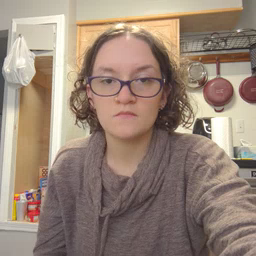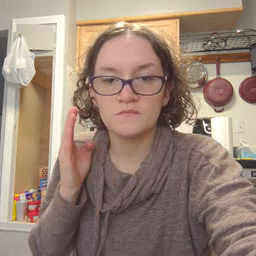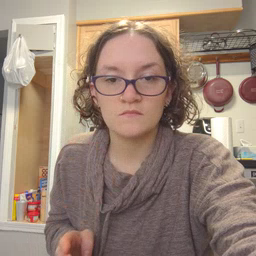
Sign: beside